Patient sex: M
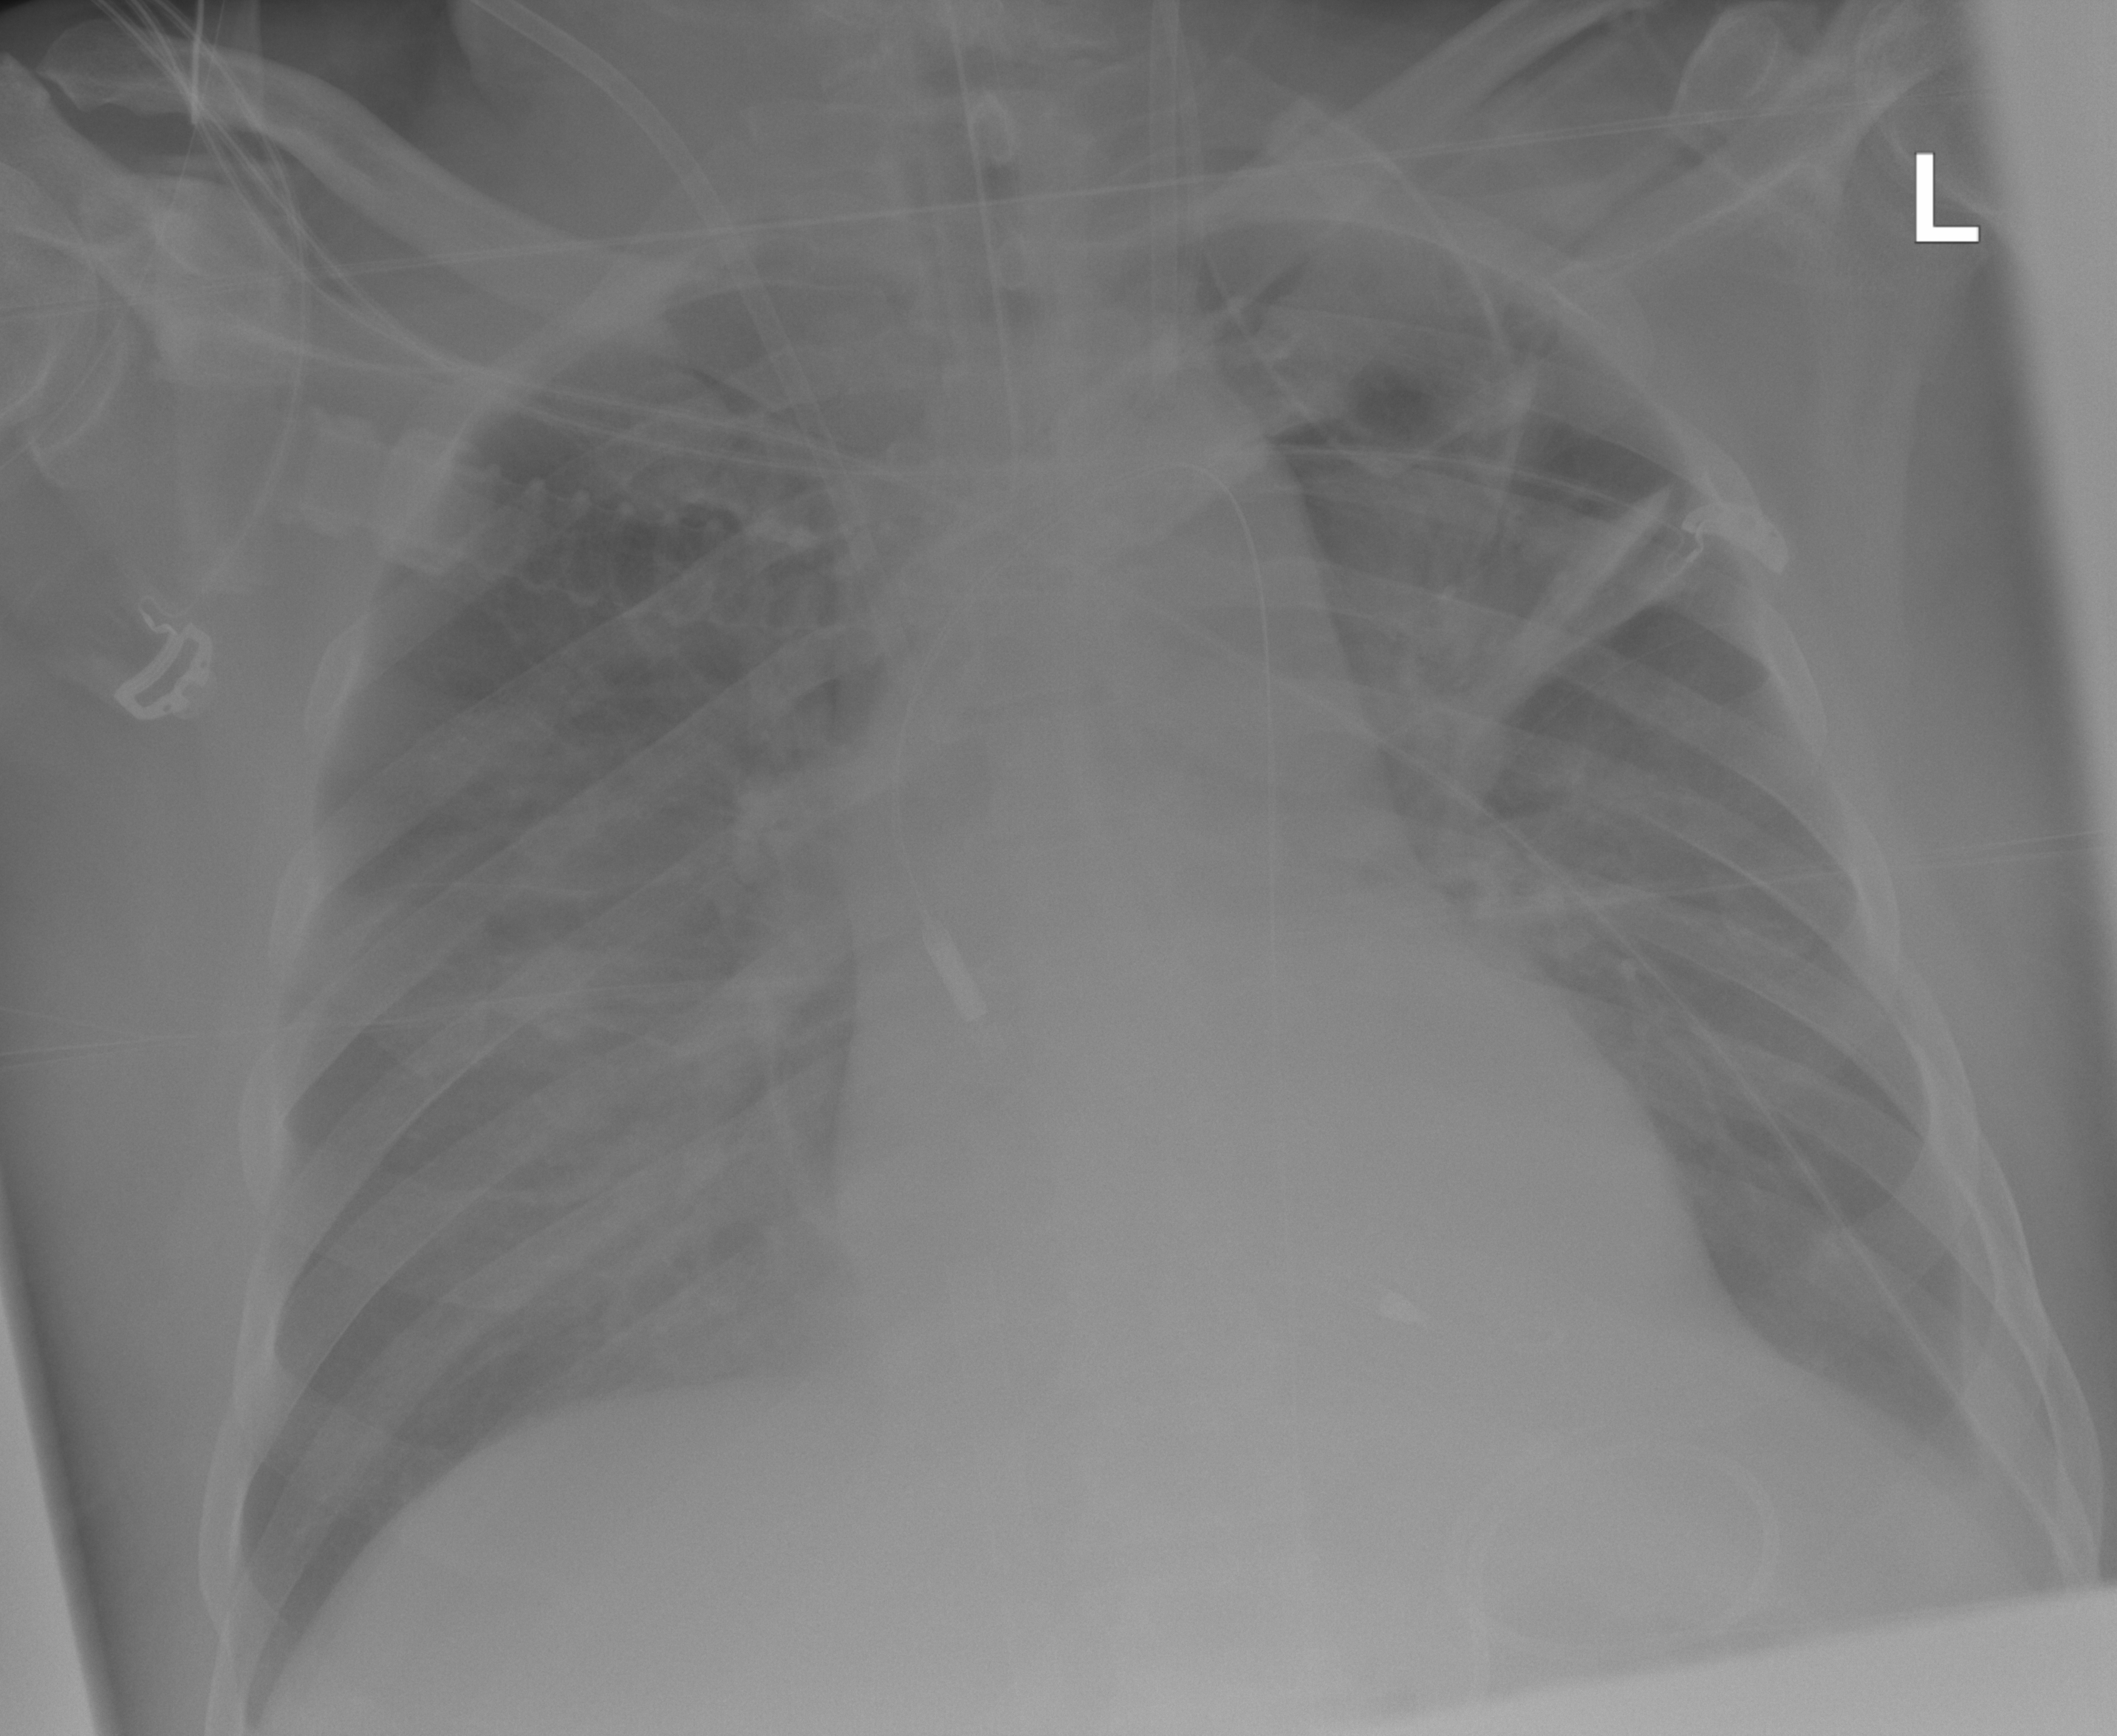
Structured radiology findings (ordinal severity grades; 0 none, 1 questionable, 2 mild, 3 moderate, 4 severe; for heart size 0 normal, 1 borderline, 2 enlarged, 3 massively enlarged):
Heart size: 1
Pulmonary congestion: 2
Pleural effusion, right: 0
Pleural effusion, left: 0
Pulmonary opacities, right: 0
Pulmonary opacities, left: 0
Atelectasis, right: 2
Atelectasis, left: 3